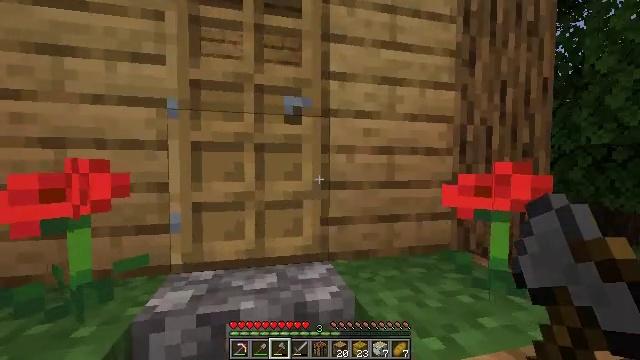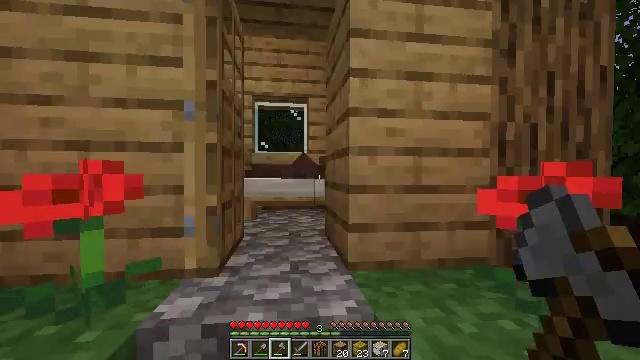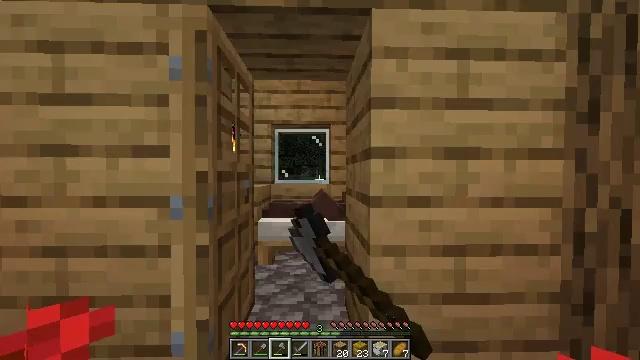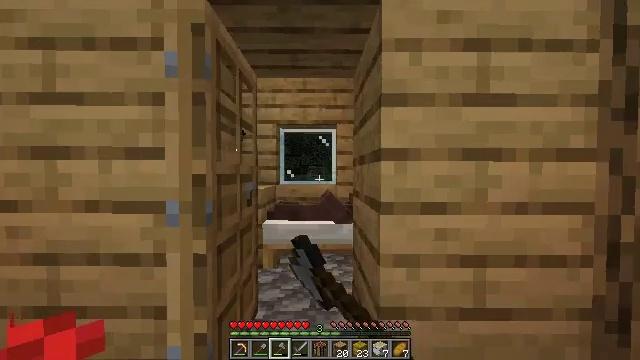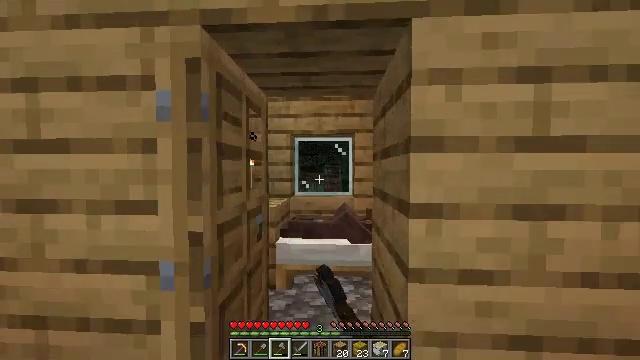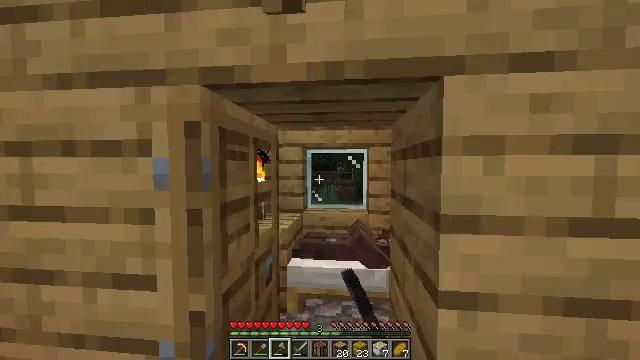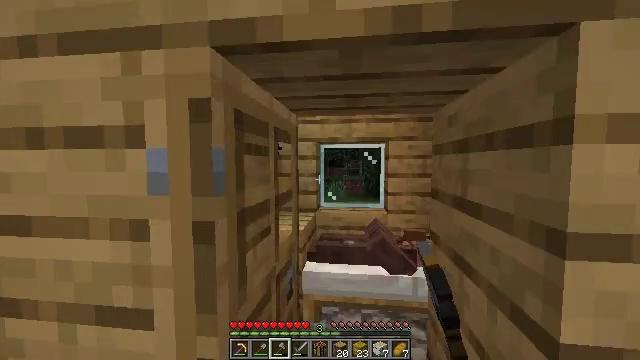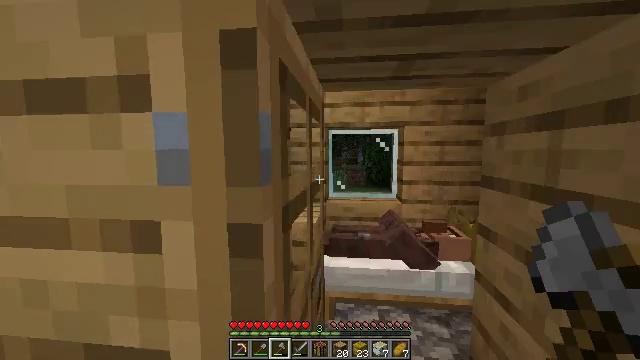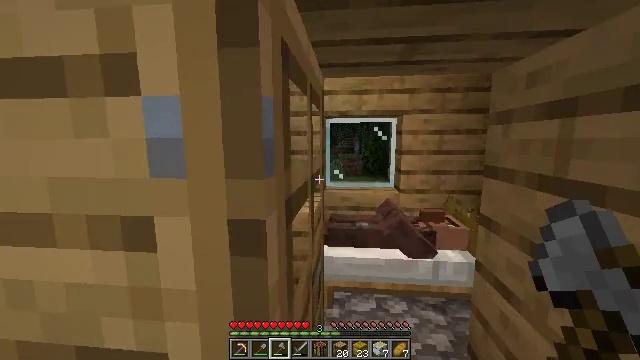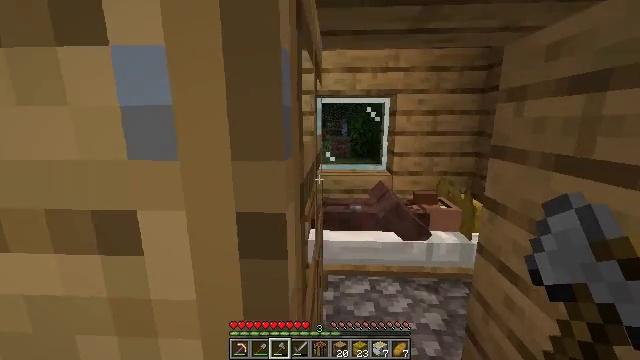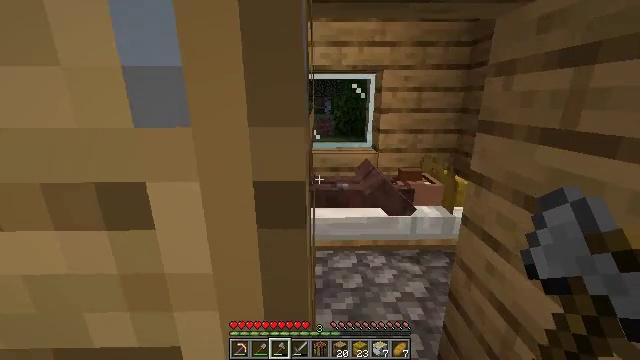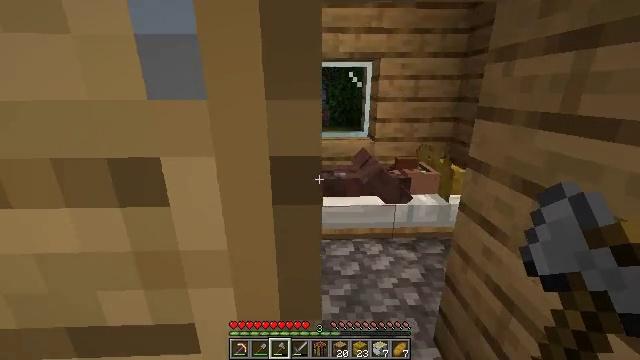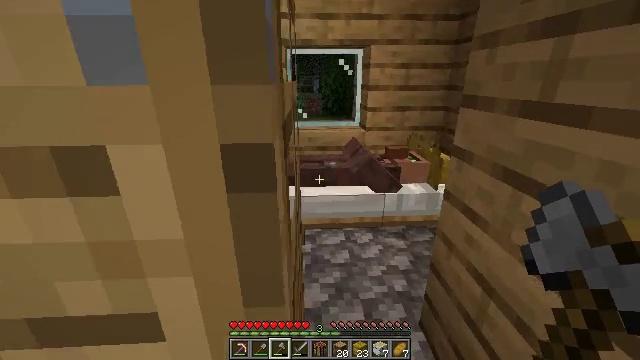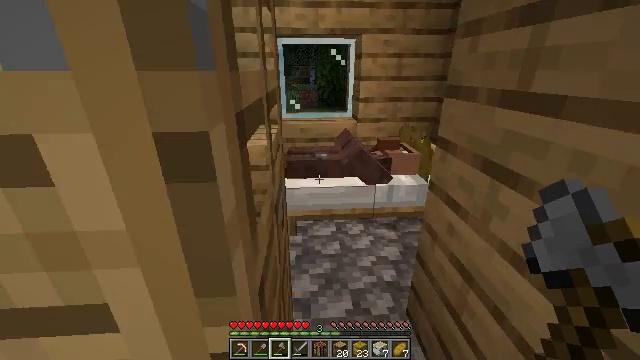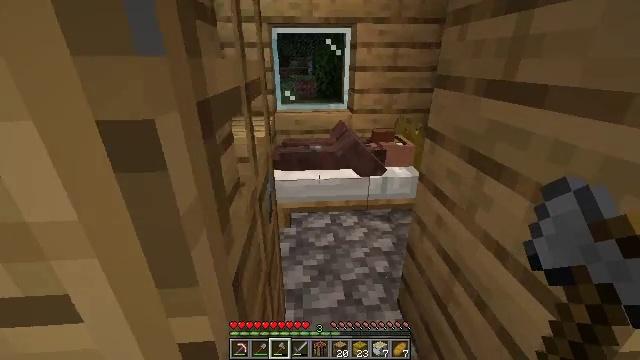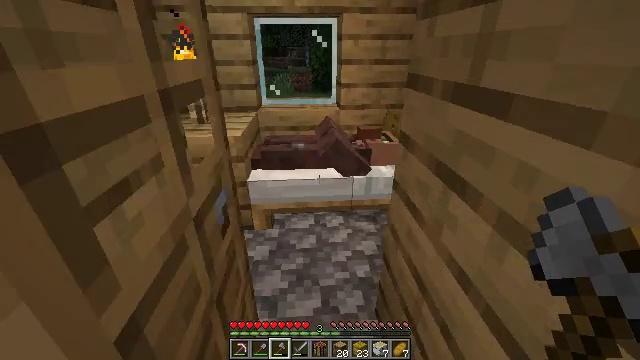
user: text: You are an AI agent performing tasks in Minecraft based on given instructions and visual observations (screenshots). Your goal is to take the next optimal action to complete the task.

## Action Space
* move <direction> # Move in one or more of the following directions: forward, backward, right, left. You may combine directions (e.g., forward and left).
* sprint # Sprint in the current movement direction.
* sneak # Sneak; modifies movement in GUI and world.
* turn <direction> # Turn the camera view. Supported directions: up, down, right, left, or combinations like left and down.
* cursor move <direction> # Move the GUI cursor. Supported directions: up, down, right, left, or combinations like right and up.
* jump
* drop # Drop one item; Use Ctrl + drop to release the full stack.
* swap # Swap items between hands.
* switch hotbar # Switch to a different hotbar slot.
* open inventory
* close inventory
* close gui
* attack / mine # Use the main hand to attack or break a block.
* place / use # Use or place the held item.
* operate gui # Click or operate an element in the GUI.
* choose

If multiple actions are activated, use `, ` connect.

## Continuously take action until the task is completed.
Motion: motion action
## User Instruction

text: Collect the yellow bed from its place.
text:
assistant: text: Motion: move forward, turn left and up, use / place
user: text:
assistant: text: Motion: move forward, turn left, use / place
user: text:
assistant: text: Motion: move forward, turn left, use / place
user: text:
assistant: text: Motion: move forward, turn left
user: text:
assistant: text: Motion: move forward and move left, turn left
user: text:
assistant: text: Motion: move forward and move left, turn left
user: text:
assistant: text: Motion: move forward and move left, turn down
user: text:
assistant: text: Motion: move forward, turn down
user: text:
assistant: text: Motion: move forward, turn right and down
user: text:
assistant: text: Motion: move forward, turn right and down
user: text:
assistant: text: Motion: move forward, turn right and down
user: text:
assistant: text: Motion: move forward and move right, turn right and down
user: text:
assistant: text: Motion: move forward and move right, turn down
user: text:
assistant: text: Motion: move forward and move right, turn down
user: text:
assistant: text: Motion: move forward and move right, turn down
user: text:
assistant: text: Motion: move forward, turn down
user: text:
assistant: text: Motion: move forward, turn down
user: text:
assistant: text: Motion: move forward, turn down
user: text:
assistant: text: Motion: move forward, turn left and down
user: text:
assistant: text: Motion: move forward, turn left and down
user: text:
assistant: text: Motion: move forward, turn left and down
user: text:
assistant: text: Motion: move forward, turn left and down
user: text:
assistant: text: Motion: turn down
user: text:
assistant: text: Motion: turn down, use / place
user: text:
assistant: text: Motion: turn down, use / place
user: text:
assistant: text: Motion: turn down, use / place
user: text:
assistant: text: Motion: turn down
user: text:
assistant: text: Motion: turn right and down
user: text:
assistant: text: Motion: turn right and down, use / place
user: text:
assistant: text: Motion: use / place